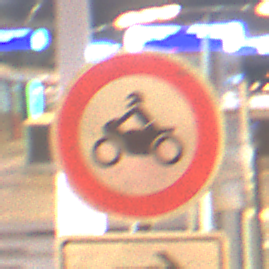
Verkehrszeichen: VerbotKraftraeder
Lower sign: RichtungsangabeDurchPfeile5
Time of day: NotSpecified
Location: Indoor (Urban)
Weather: NotSpecified
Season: NotSpecified
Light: Artificial